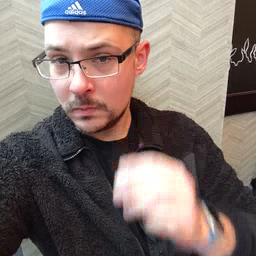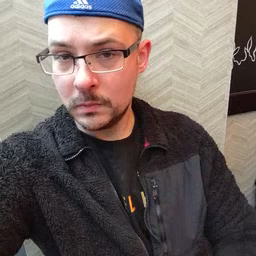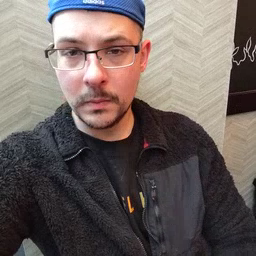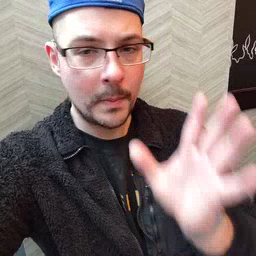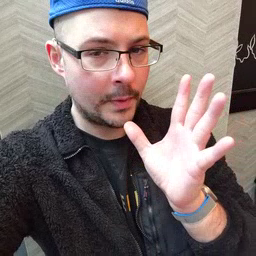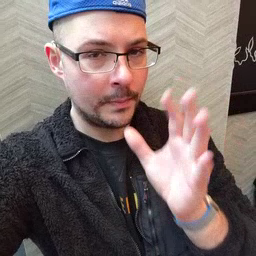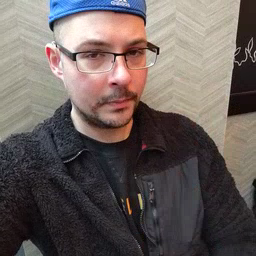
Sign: mom